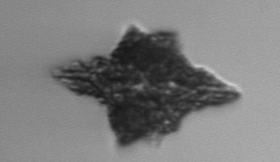
Label: Dictyocha